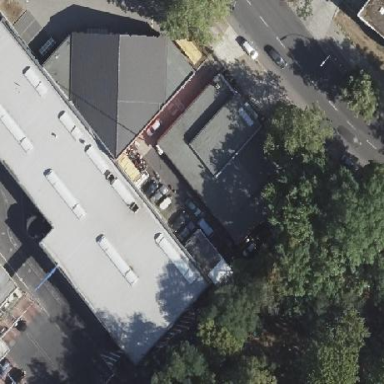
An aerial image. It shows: Commercial building housing car wash facility.